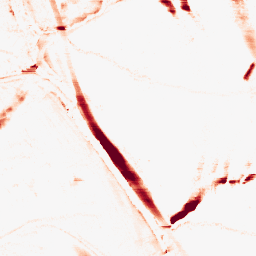
Category: morphological
Decomposition family: morphological_rect
Decomposition parameters: operation: opening
width: 20
height: 5
Upsampling method: lanczos
Upsampling parameters: scale: 4
Upsampling scale: 4